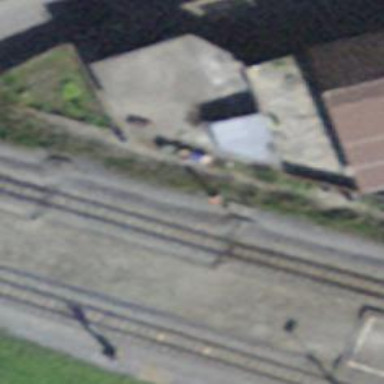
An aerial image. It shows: Railway switch.